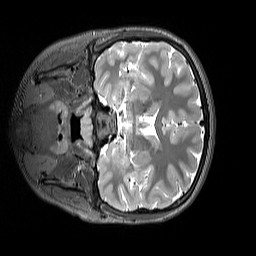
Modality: T2w
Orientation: coronal
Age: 11
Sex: female
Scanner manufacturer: siemens
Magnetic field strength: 3 T
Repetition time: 3.2 s
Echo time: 0.408 s